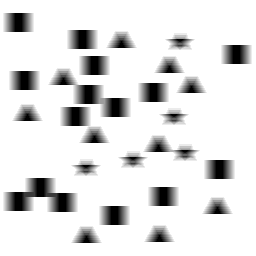
Squares: 15
Triangles: 10
Stars: 5
Total shapes: 30